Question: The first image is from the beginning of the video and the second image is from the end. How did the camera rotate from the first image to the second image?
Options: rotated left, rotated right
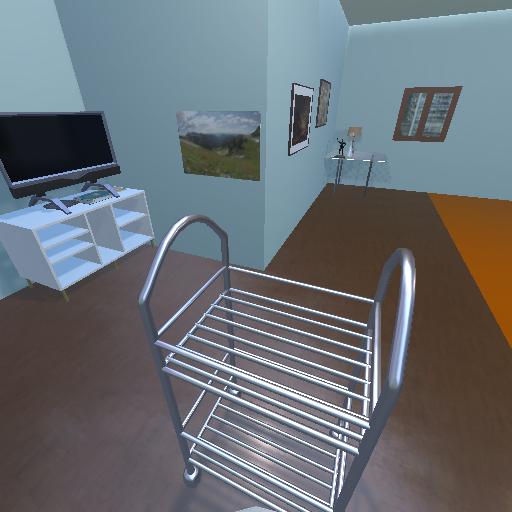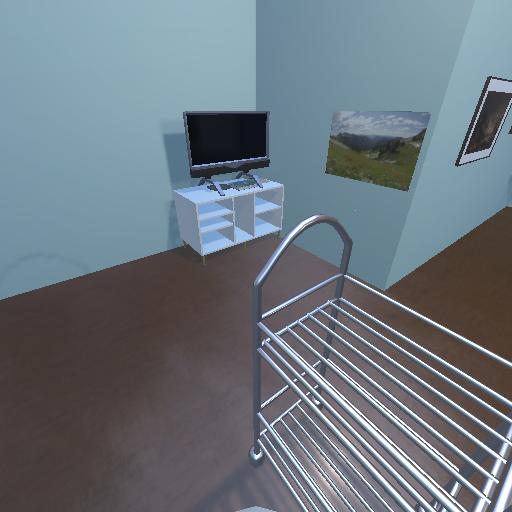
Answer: rotated left